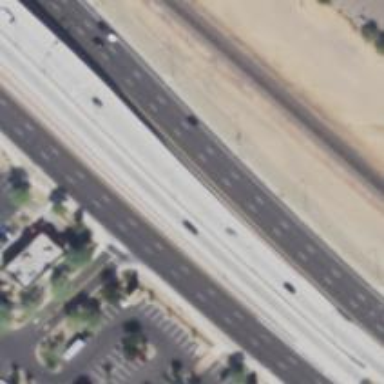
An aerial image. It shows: Trunk_link highway on bridge.